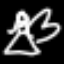
Label: angel